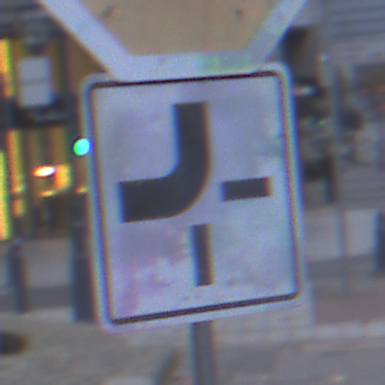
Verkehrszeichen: VerlaufVorfahrtsstrasse2
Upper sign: Stop
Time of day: SunriseSunset
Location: Outdoor (Urban)
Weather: PartlyCloudy
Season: NotSpecified
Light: Natural